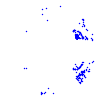
Particle: electron